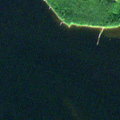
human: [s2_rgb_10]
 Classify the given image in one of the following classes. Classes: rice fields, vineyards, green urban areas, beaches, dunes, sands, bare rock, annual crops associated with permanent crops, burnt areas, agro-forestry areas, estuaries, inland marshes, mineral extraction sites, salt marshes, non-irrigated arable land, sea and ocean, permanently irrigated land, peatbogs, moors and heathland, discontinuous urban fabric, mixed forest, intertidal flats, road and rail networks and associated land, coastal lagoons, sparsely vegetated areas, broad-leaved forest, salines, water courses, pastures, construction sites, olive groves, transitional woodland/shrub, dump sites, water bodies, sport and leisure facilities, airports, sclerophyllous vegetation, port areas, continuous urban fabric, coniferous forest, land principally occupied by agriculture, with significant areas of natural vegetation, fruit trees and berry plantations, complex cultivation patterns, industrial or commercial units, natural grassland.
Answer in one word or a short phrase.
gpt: coniferous forest, sea and ocean